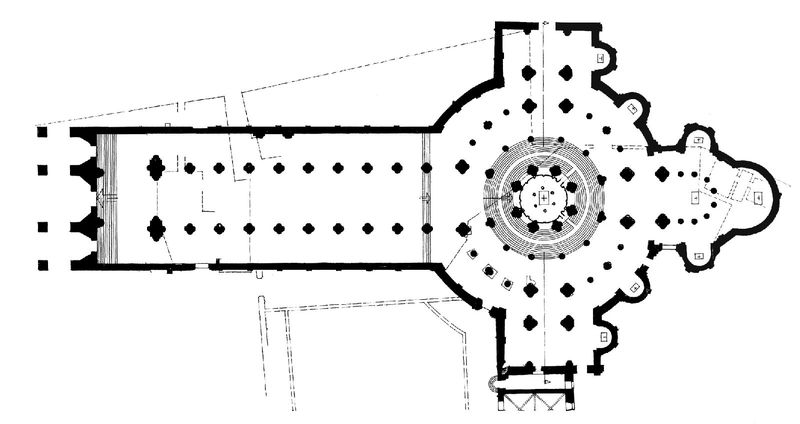
Titel: Abteikirche St.-Sauveur in Charroux (Touraine)
Standort: Charroux (EU - F)
Schlagwörter: fenster, säule, säulen, architektur, kirche, linien, kuppel, kreuz, entwurf, altar, hauptschiff, kathedrale, langhaus, portal, apsis, plan, grundriss, nischen, petersdom, querschiff, kreuzform, kreuzkathedrale